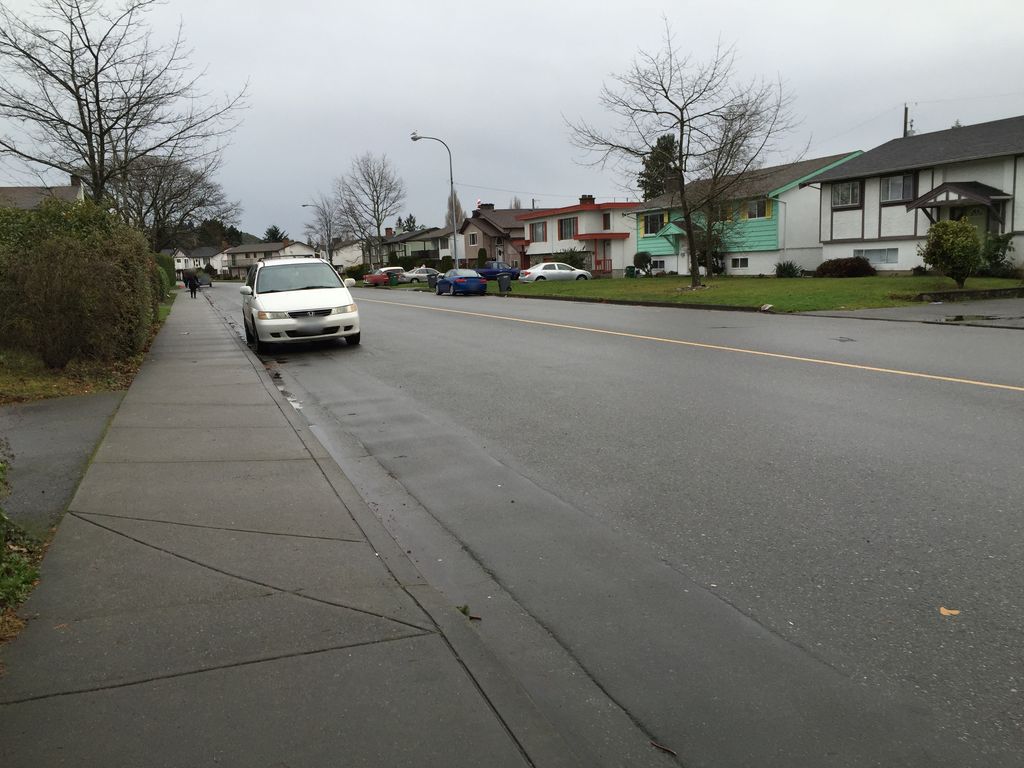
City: victoria